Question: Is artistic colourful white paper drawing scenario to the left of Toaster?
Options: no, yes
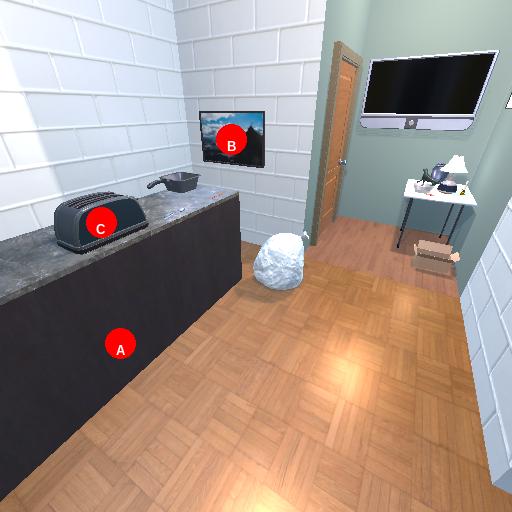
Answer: no